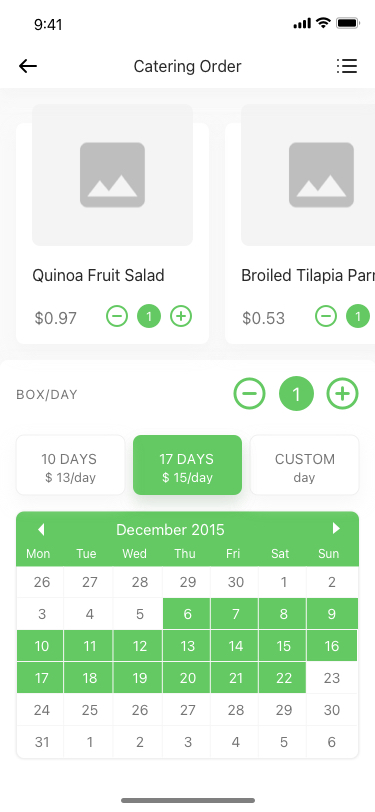
Text in this UI design:
December 2015
Mon
Tue
Wed
Thu
Fri
Sat
Sun
26
3
10
17
24
31
27
4
11
18
25
1
28
5
12
19
26
2
29
6
13
20
27
3
30
7
14
21
28
4
1
8
15
22
29
5
2
9
16
23
30
6
custom
day
17 days
$ 15/day
10 days
$ 13/day
box/day
1
Broiled Tilapia Parmesan
$0.53
1
Quinoa Fruit Salad
$0.97
1
Catering Order